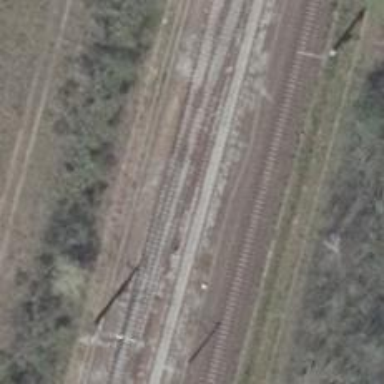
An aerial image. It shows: Railway junction.